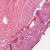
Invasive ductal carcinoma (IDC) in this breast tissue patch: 0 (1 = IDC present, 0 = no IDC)